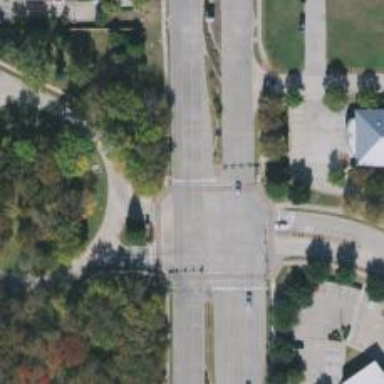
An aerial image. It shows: Primary highway with separate sidewalk.